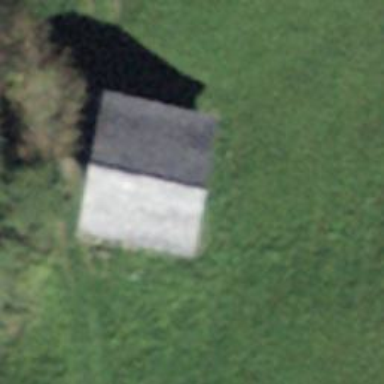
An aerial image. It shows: Rural barn.